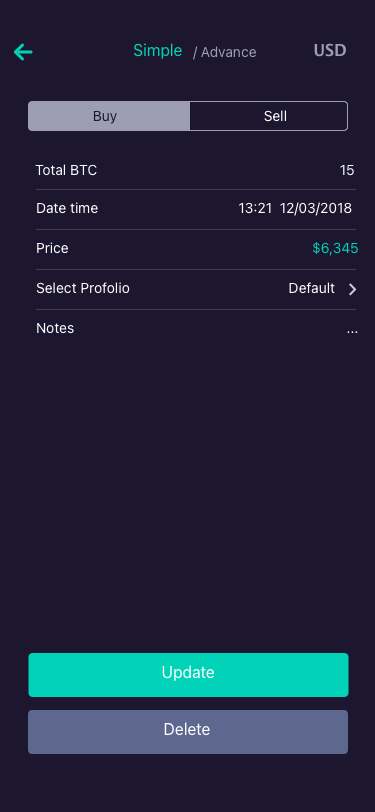
Text in this UI design:
Date time
13:21  12/03/2018
Price
$6,345
Select Profolio
Default
Notes
...
Total BTC
15
Buy
Sell
USD
Simple
/ Advance
Update
Delete